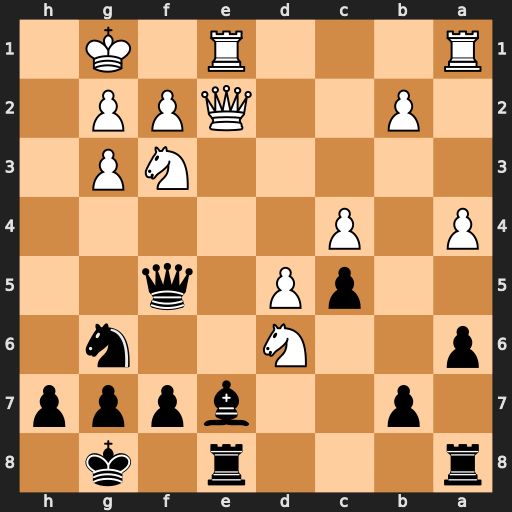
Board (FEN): r3r1k1/1p2bppp/p2N2n1/2pP1q2/P1P5/5NP1/1P2QPP1/R3R1K1
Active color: b
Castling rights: -
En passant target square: -
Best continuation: Bxd6 Qxe8+ Rxe8